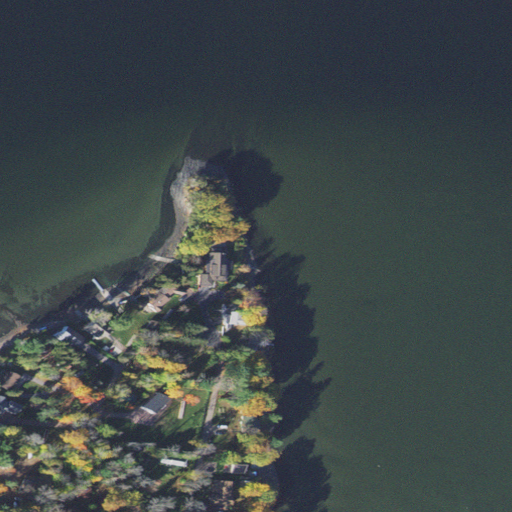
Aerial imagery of cape in Vermont named Porter Point containing open water, open development, evergreen forest, low intensity development, grassland, shrub, barren land, and medium intensity development